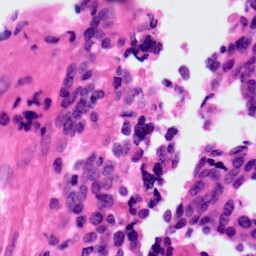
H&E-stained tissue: Ovarian